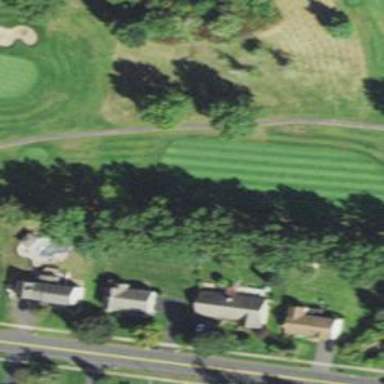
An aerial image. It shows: View of golf hole.